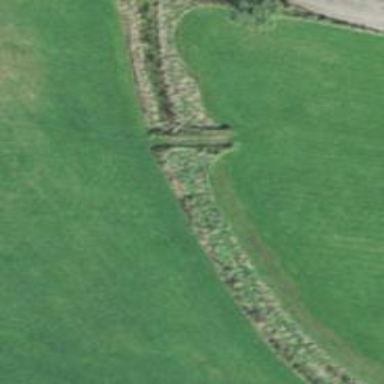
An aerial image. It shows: Culvert tunnel.